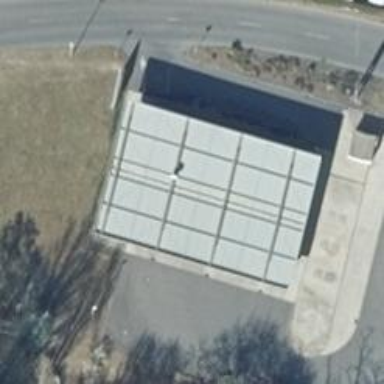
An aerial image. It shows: Fuel station.